Question: The PIC microcontroller has a dead simple instruction set format. Each instruction is exactly 14 bits long, composed of a variety of numbers at differing bit lengths.
I am trying to build a function that can take all these inputs and build a number that represents that instruction.

This is what I have been trying to get working:
'''
def fileRegOp(opcode, d, f):
out = opcode << 13
out = out | d << 7
out = out | f
return out
print "FIN:", bin(fileRegOp(1,True,15))
'''
It outputs
> FIN: 0b10000010001111
Which looks good, except the bits are the wrong way round. I think it should read:
> FIN: 0b00000111111000
I've seen solutions on SO that involve loops to flip the bits around, but I'm sure there's a better way.
Whats the most elegant way to write this function?
More detail on the instruction set: <URL> see page 121,122
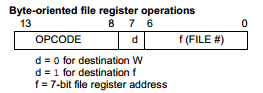
Answer: Your shifts are wrong.
You are shifting by the index of the top-most bit, which isn't right. You must shift by the index of the lowermost (rightmost) bit in each field.
So it should be:
'''
def fileRegOp(opcode, d, f):
return (opcode << 8) | (d << 7) | f
'''
This gives, with some editing to add padding zeros on the left:
'''
>>> bin(fileRegOp(1,True,15))
'0b00000110001111'
'''
Of course, it might be sensical to also limit-check the arguments.